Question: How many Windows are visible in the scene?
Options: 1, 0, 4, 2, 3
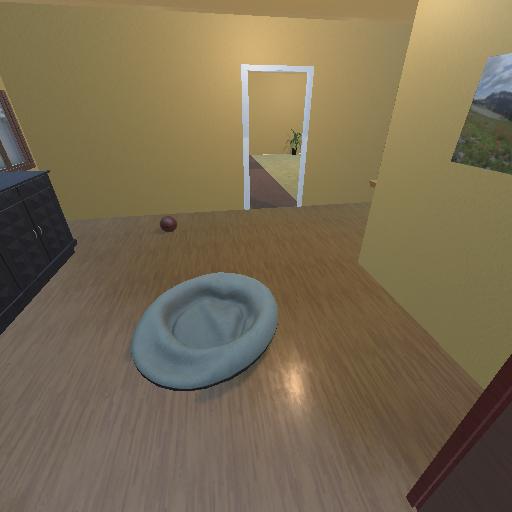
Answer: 1